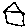
Label: house